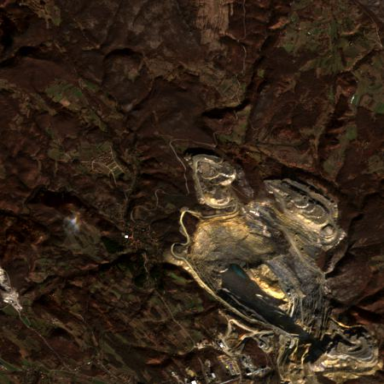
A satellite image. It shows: Quarry area with spoil heap. The area is used for disposing mining waste.